Question: I need to customize a look and feel of standard Flex LineChart with LineSeries. I cannot figure out how to change default circles drawn when the mouse pointer is over a data point.

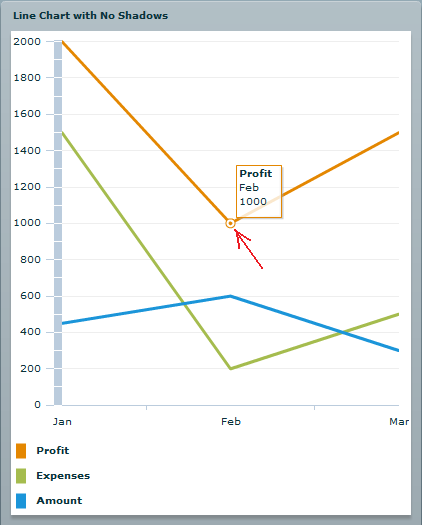
Answer: It is necessary to create a custom 'itemRenderer' and draw whatever you want in the 'MOUSE_OVER' event handler. Chart's 'showDataTipTargets' property has to be set to 'false'
While looking for a solution, I forgot that 'itemRenderer' is the Flex component and can handle mouse events. My colleagues pointed to it and helped resolve the issue.
CustomDataTipTargetRenderer.mxml
'''
<?xml version="1.0" encoding="utf-8"?>
<s:ItemRenderer xmlns:fx="http://ns.adobe.com/mxml/2009"
xmlns:s="library://ns.adobe.com/flex/spark"
creationComplete="init()"
...>
<fx:Script>
<![CDATA[
private function init():void
{
addEventListener(MouseEvent.MOUSE_OVER, onMouseOver);
addEventListener(MouseEvent.MOUSE_OUT, onMouseOut);
}
private function onMouseOver(event:MouseEvent):void
{
// Show custom data tip target point.
}
private function onMouseOut(event:MouseEvent):void
{
// Hide custom data tip target point.
}
]]>
</fx:Script>
</s:ItemRenderer>
'''
YourView.mxml
'''
<mx:LineChart ...
showDataTips="true"
showDataTipTargets="false">
...
<mx:series>
<mx:LineSeries ... itemRenderer="yournamespace.CustomDataTipTargetRenderer">
...
</mx:LineSeries>
</mx:series>
</mx:LineChart>
'''